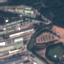
Label: Industrial